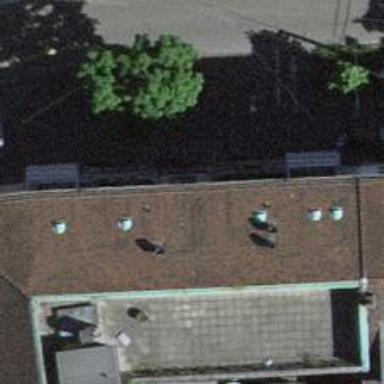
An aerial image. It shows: Kindergarten.